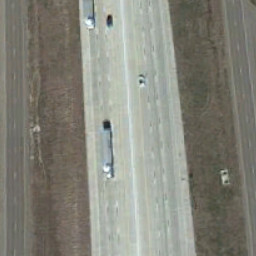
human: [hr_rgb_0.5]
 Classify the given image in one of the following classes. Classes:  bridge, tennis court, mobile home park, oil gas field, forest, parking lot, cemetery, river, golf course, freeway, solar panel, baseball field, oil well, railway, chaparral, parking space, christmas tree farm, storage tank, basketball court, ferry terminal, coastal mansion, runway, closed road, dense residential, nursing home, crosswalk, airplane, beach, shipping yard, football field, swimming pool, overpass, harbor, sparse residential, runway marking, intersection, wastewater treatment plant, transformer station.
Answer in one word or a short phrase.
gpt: freeway